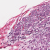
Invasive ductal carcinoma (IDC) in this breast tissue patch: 1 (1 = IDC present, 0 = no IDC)